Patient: sex F, age 41
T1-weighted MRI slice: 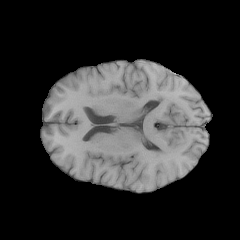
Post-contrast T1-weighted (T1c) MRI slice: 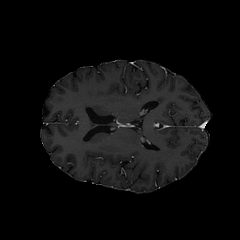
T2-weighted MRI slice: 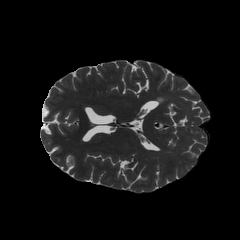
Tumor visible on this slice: no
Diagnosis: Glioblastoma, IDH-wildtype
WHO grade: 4